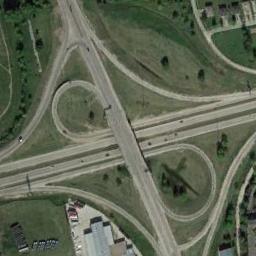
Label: overpass